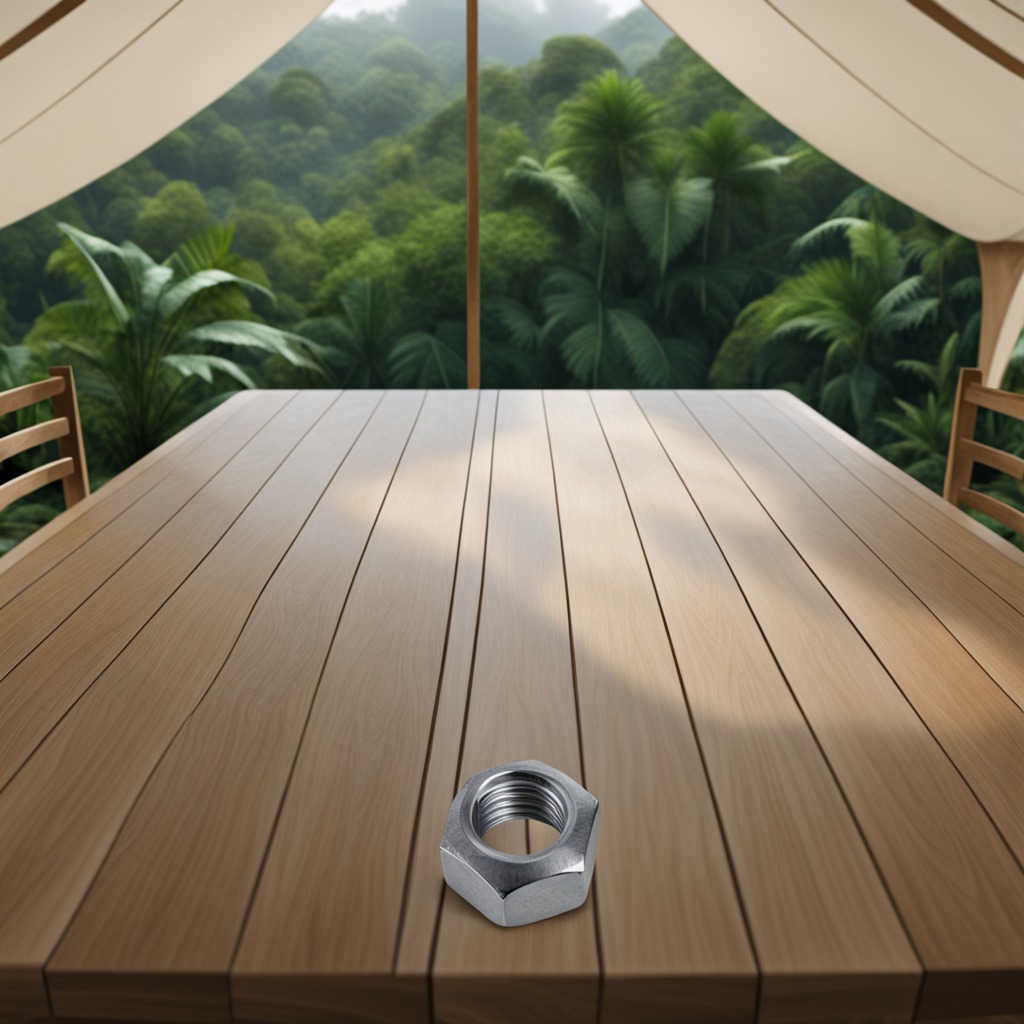
A metal nut lies on a wooden table inside a jungle field workshop tent.